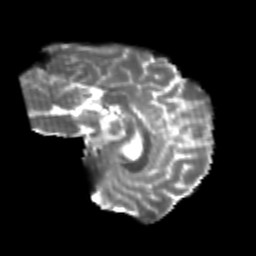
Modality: T2w
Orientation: sagittal
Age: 24
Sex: male
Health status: healthy
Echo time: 0.074 s